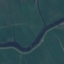
Land use / land cover: River